Field crop: tomato
Growth stage: 1
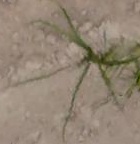
Species: cyperus